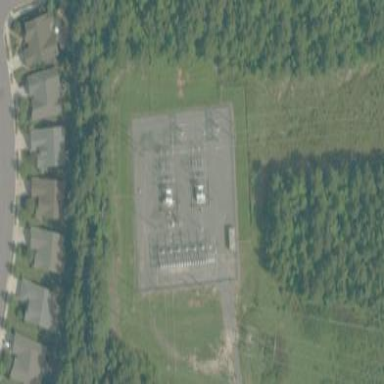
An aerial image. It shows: Distribution level power substation surrounded by fence.